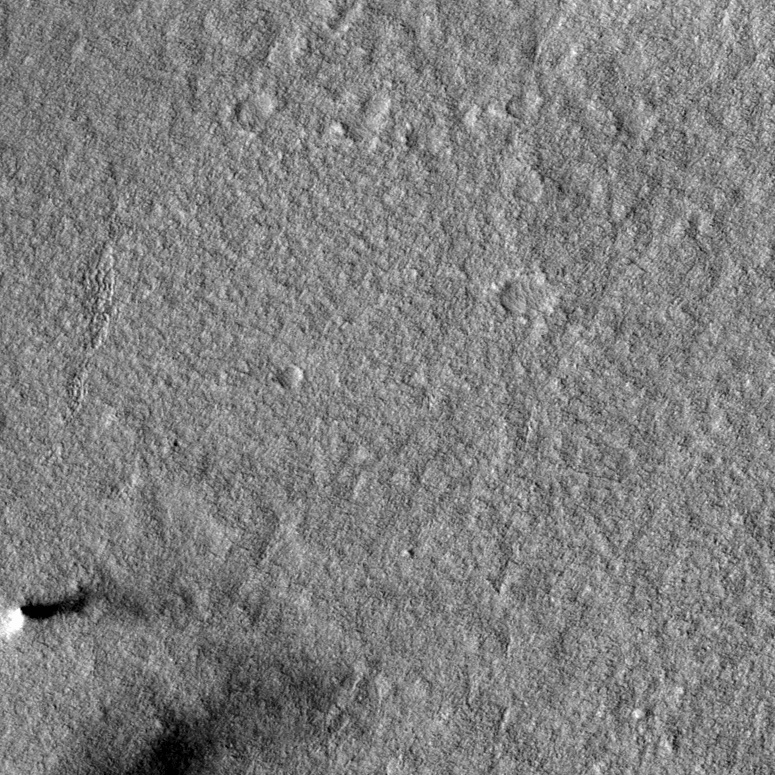
Label: dustdevil